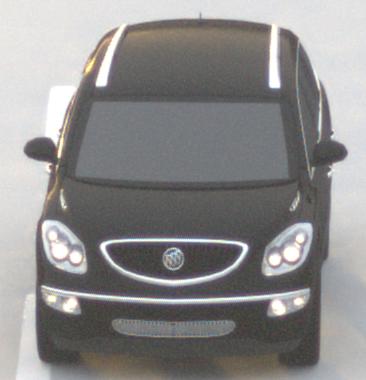
Make: Buick
Model: Enclave
Detailed model: GMT967
Model produced from: 2007
Model produced until: 2017
Doors: 5
Color: black
Road condition: dry road
Daytime: sunrise or sunset
Contrast: low contrast